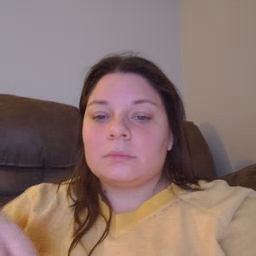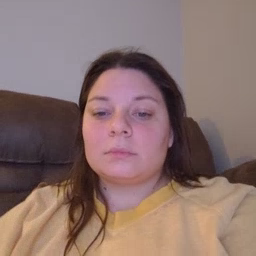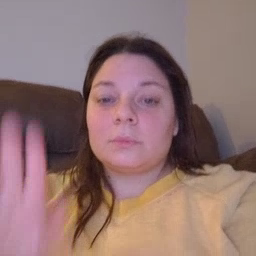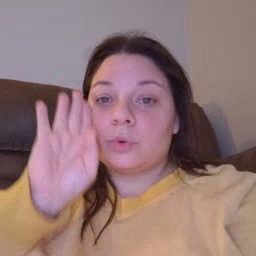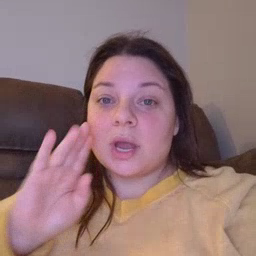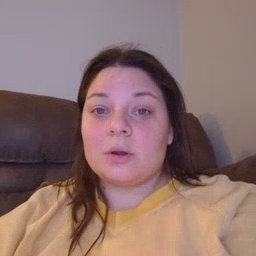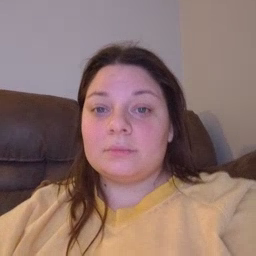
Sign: brown